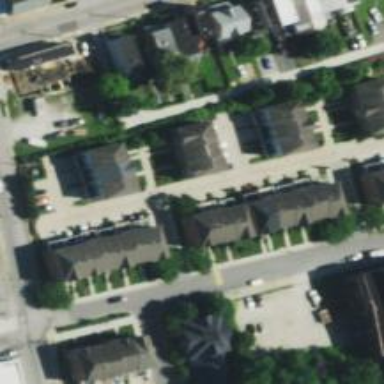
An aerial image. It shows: Alley classified as service road.